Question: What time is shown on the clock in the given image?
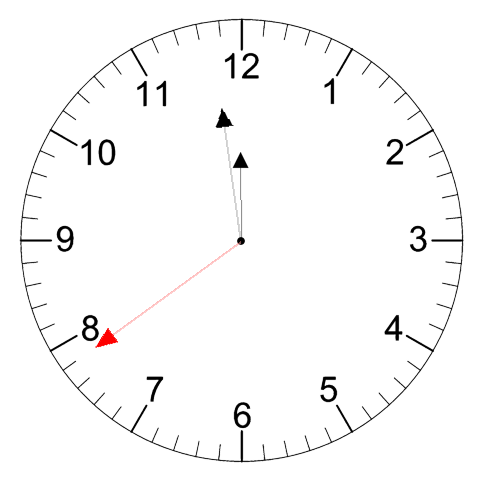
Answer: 11:58:39